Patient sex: F
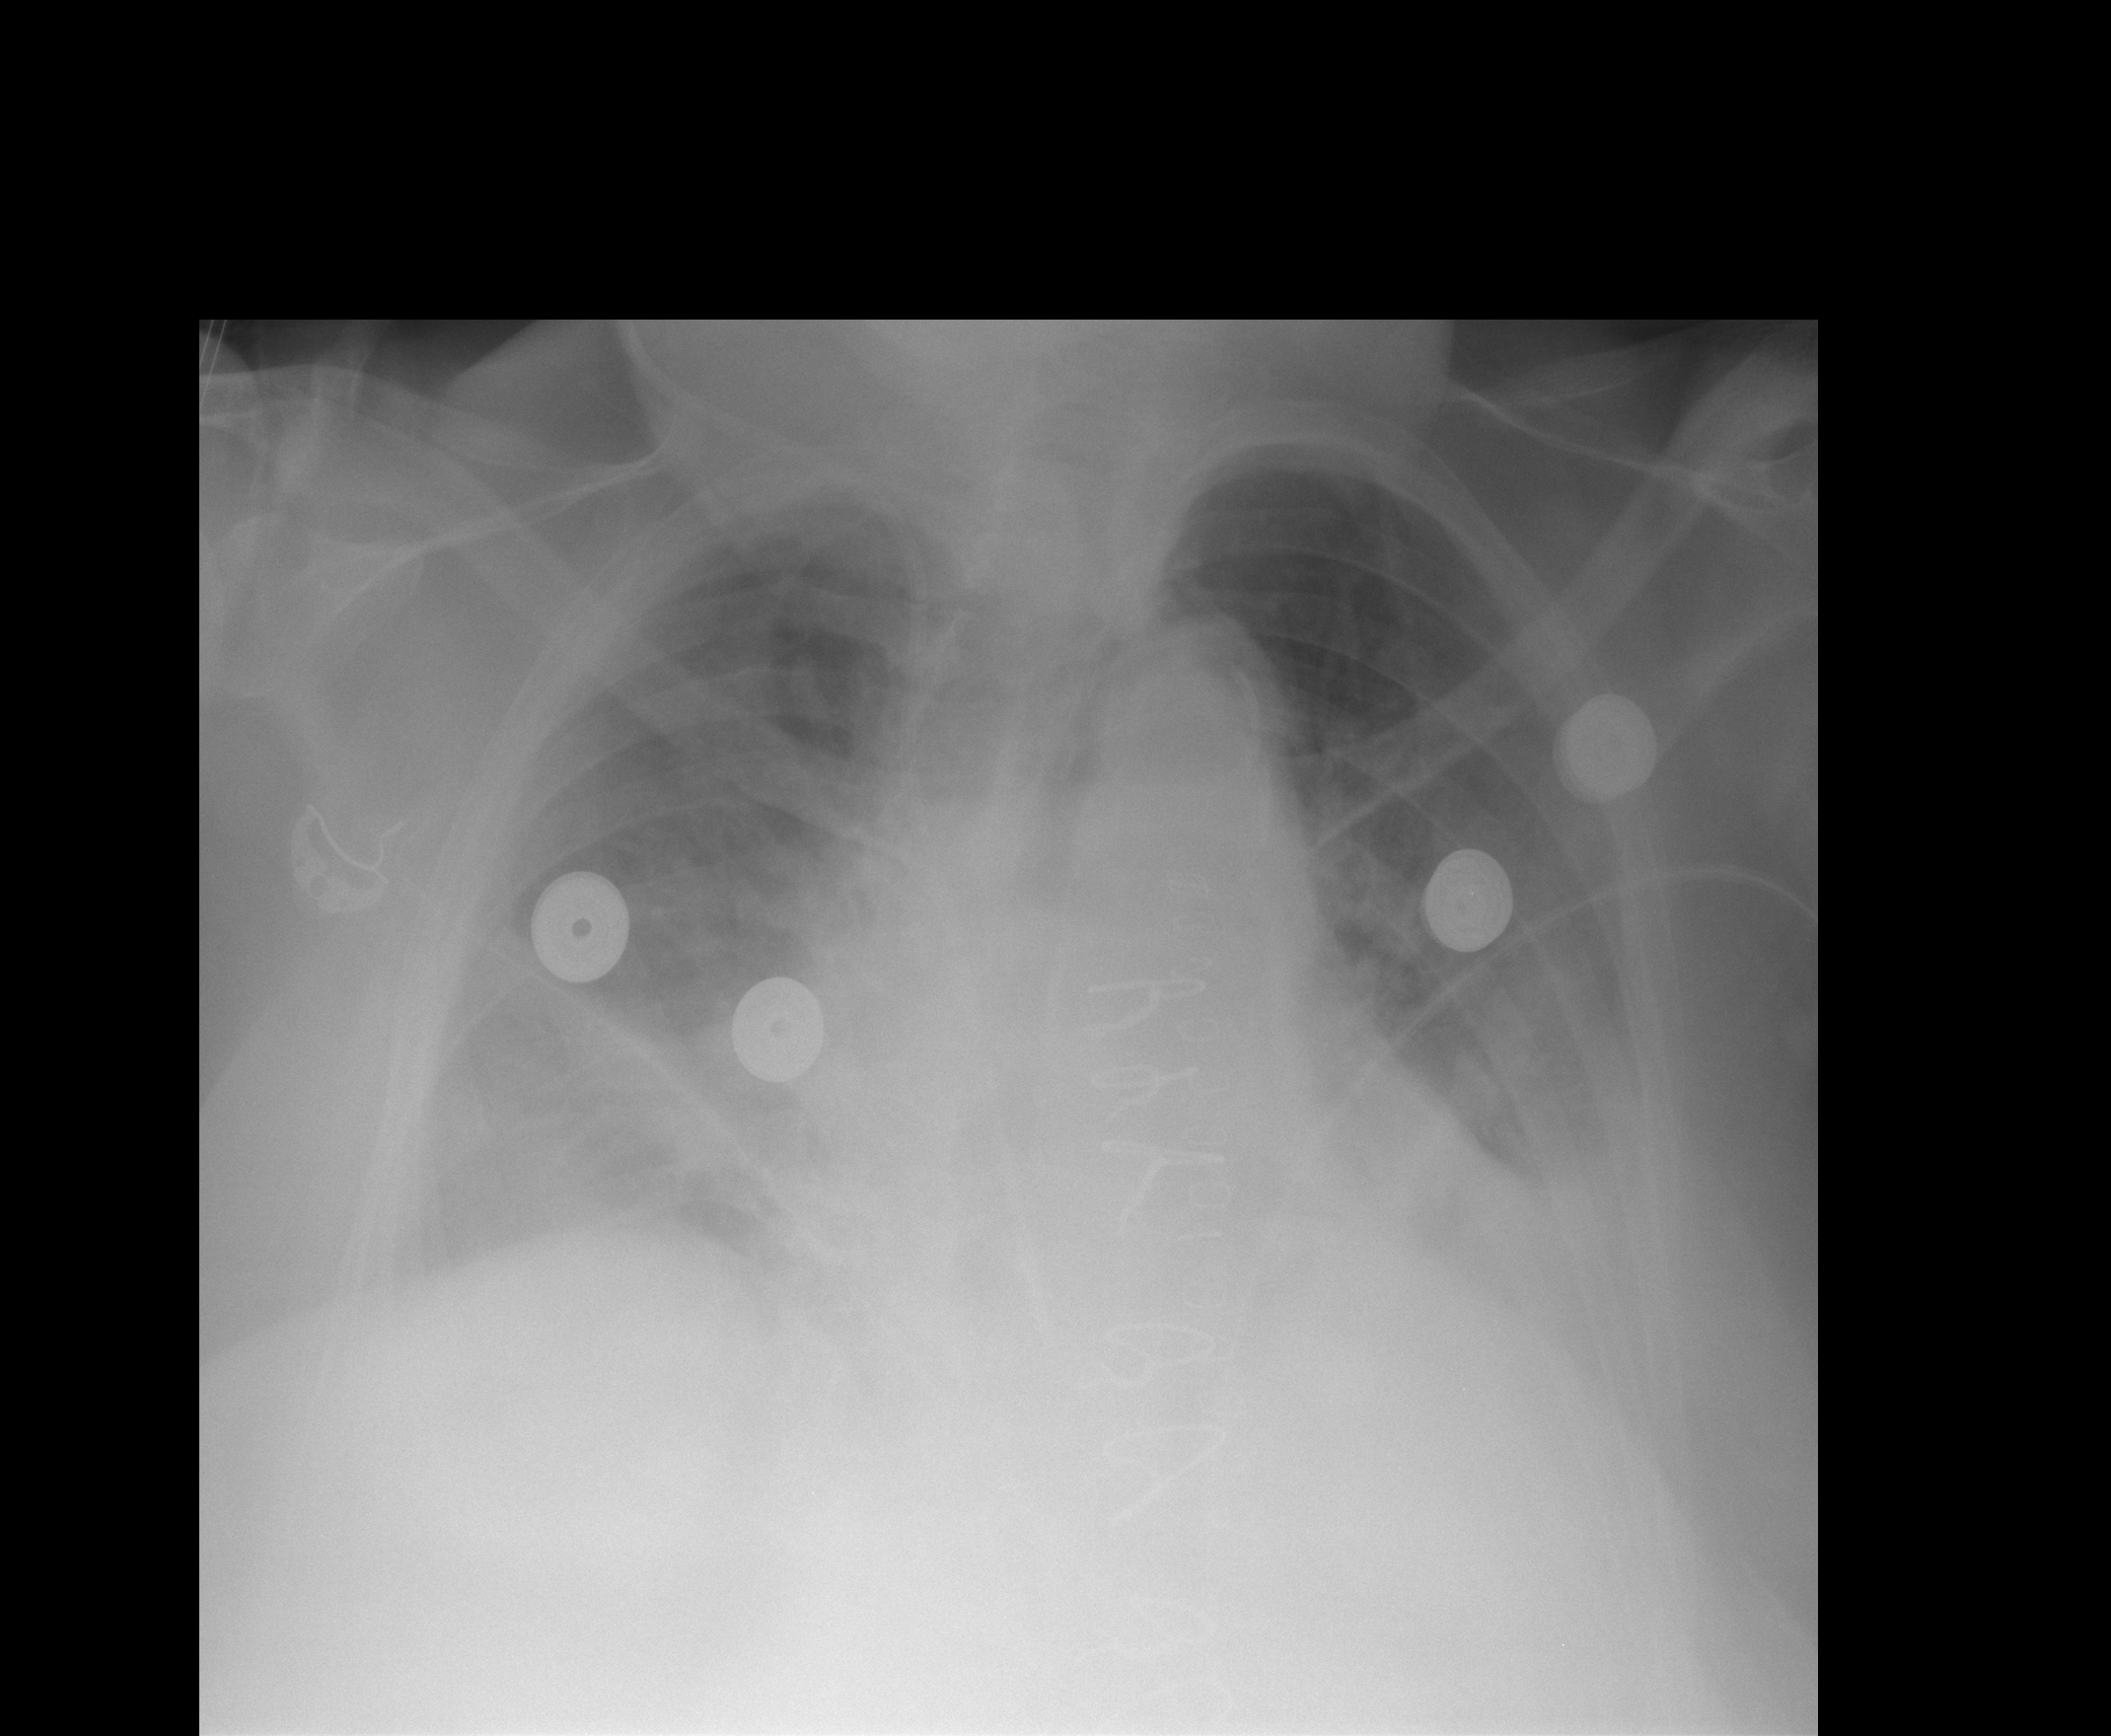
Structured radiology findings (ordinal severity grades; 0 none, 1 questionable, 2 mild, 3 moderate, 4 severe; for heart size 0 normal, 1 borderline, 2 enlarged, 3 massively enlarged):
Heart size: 1
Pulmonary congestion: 2
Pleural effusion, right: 0
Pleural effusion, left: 2
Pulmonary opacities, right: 0
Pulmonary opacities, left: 1
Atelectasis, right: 2
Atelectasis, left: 2